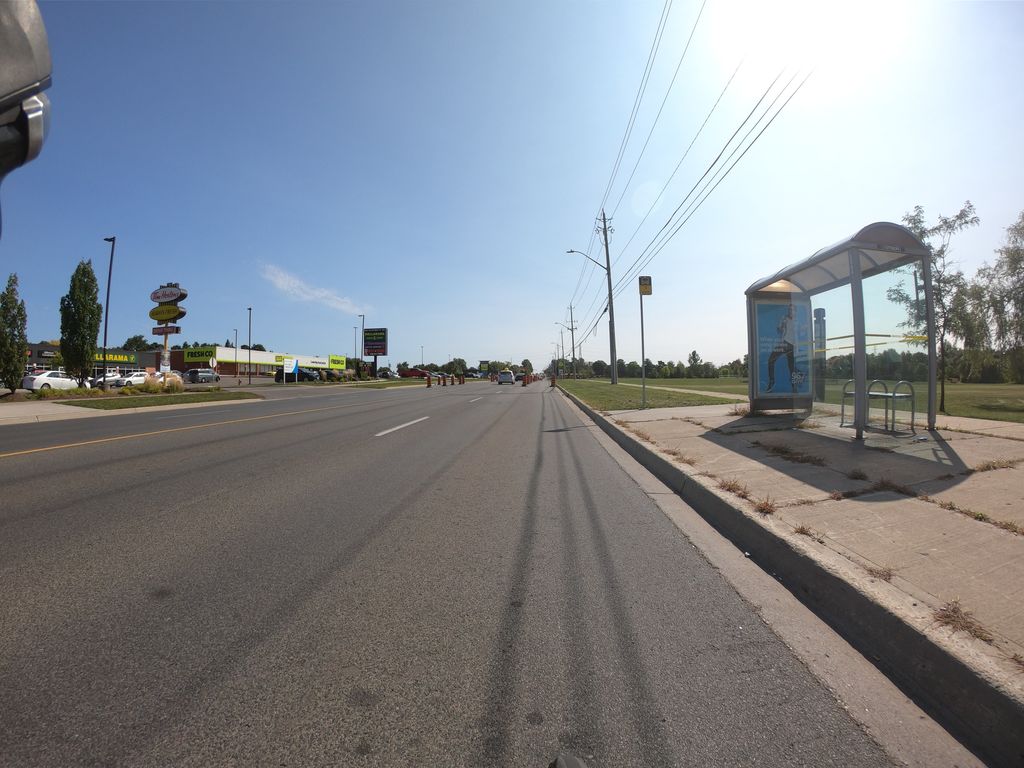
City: kitchener-waterloo